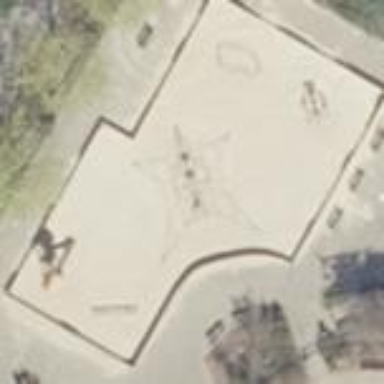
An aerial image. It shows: Sandpit at the playground.